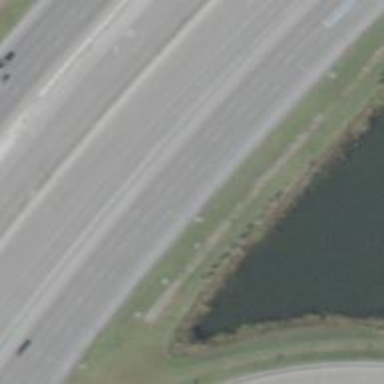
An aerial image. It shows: Asphalt motorway.